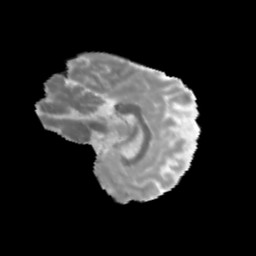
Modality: MD
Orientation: sagittal
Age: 12
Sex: male
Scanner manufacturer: siemens
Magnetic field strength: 3 T
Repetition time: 3.8 s
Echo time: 0.07 s